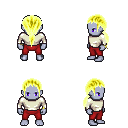
a pixel art fantasy rpg character, male body template, dark elf, purple skin, white long-sleeve shirt, red pants, gold ponytail hairstyle, bracelets, four views (front, back, left, right), 2x2 character sprite sheet, small pixel art, hard edges, no anti-aliasing